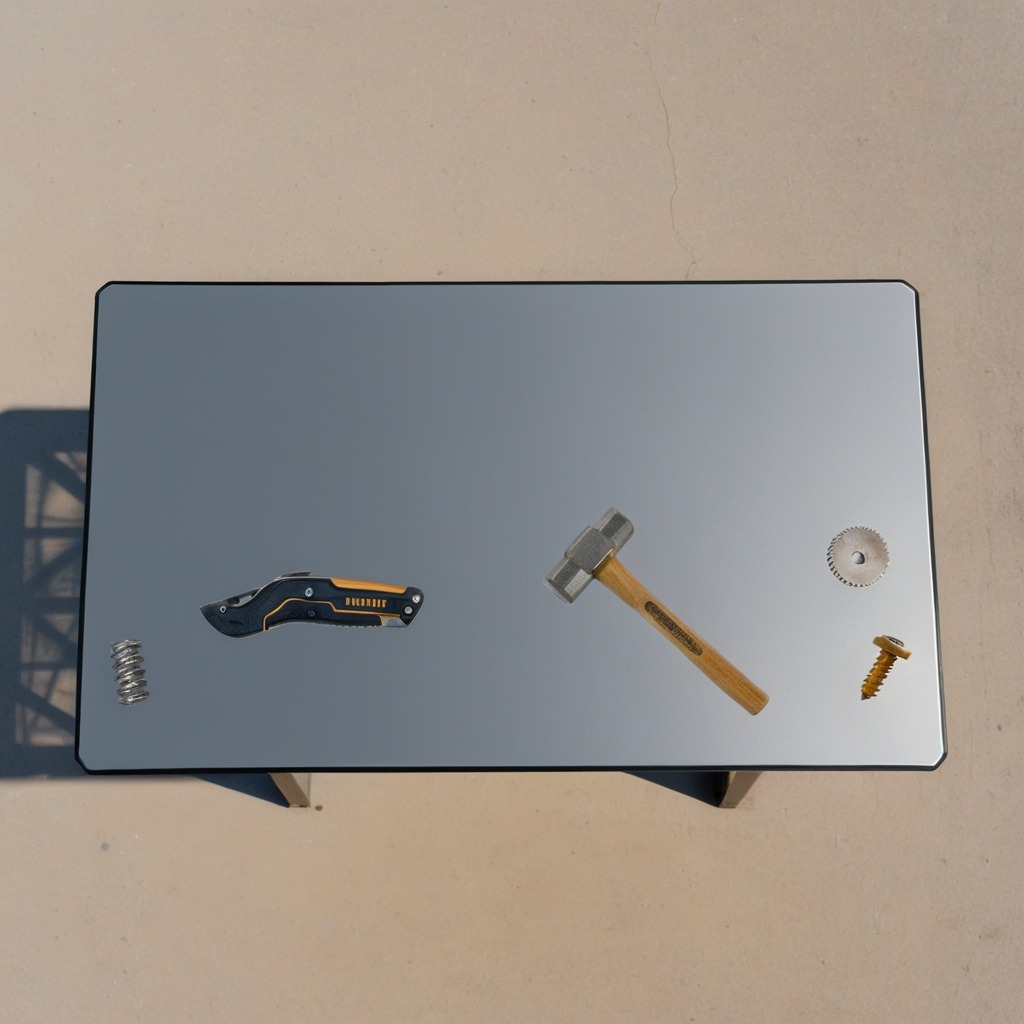
A steel gear with teeth, a utility knife, a metal machine screw, a hammer, and a coiled metal spring are lying on the utility table.